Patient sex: F
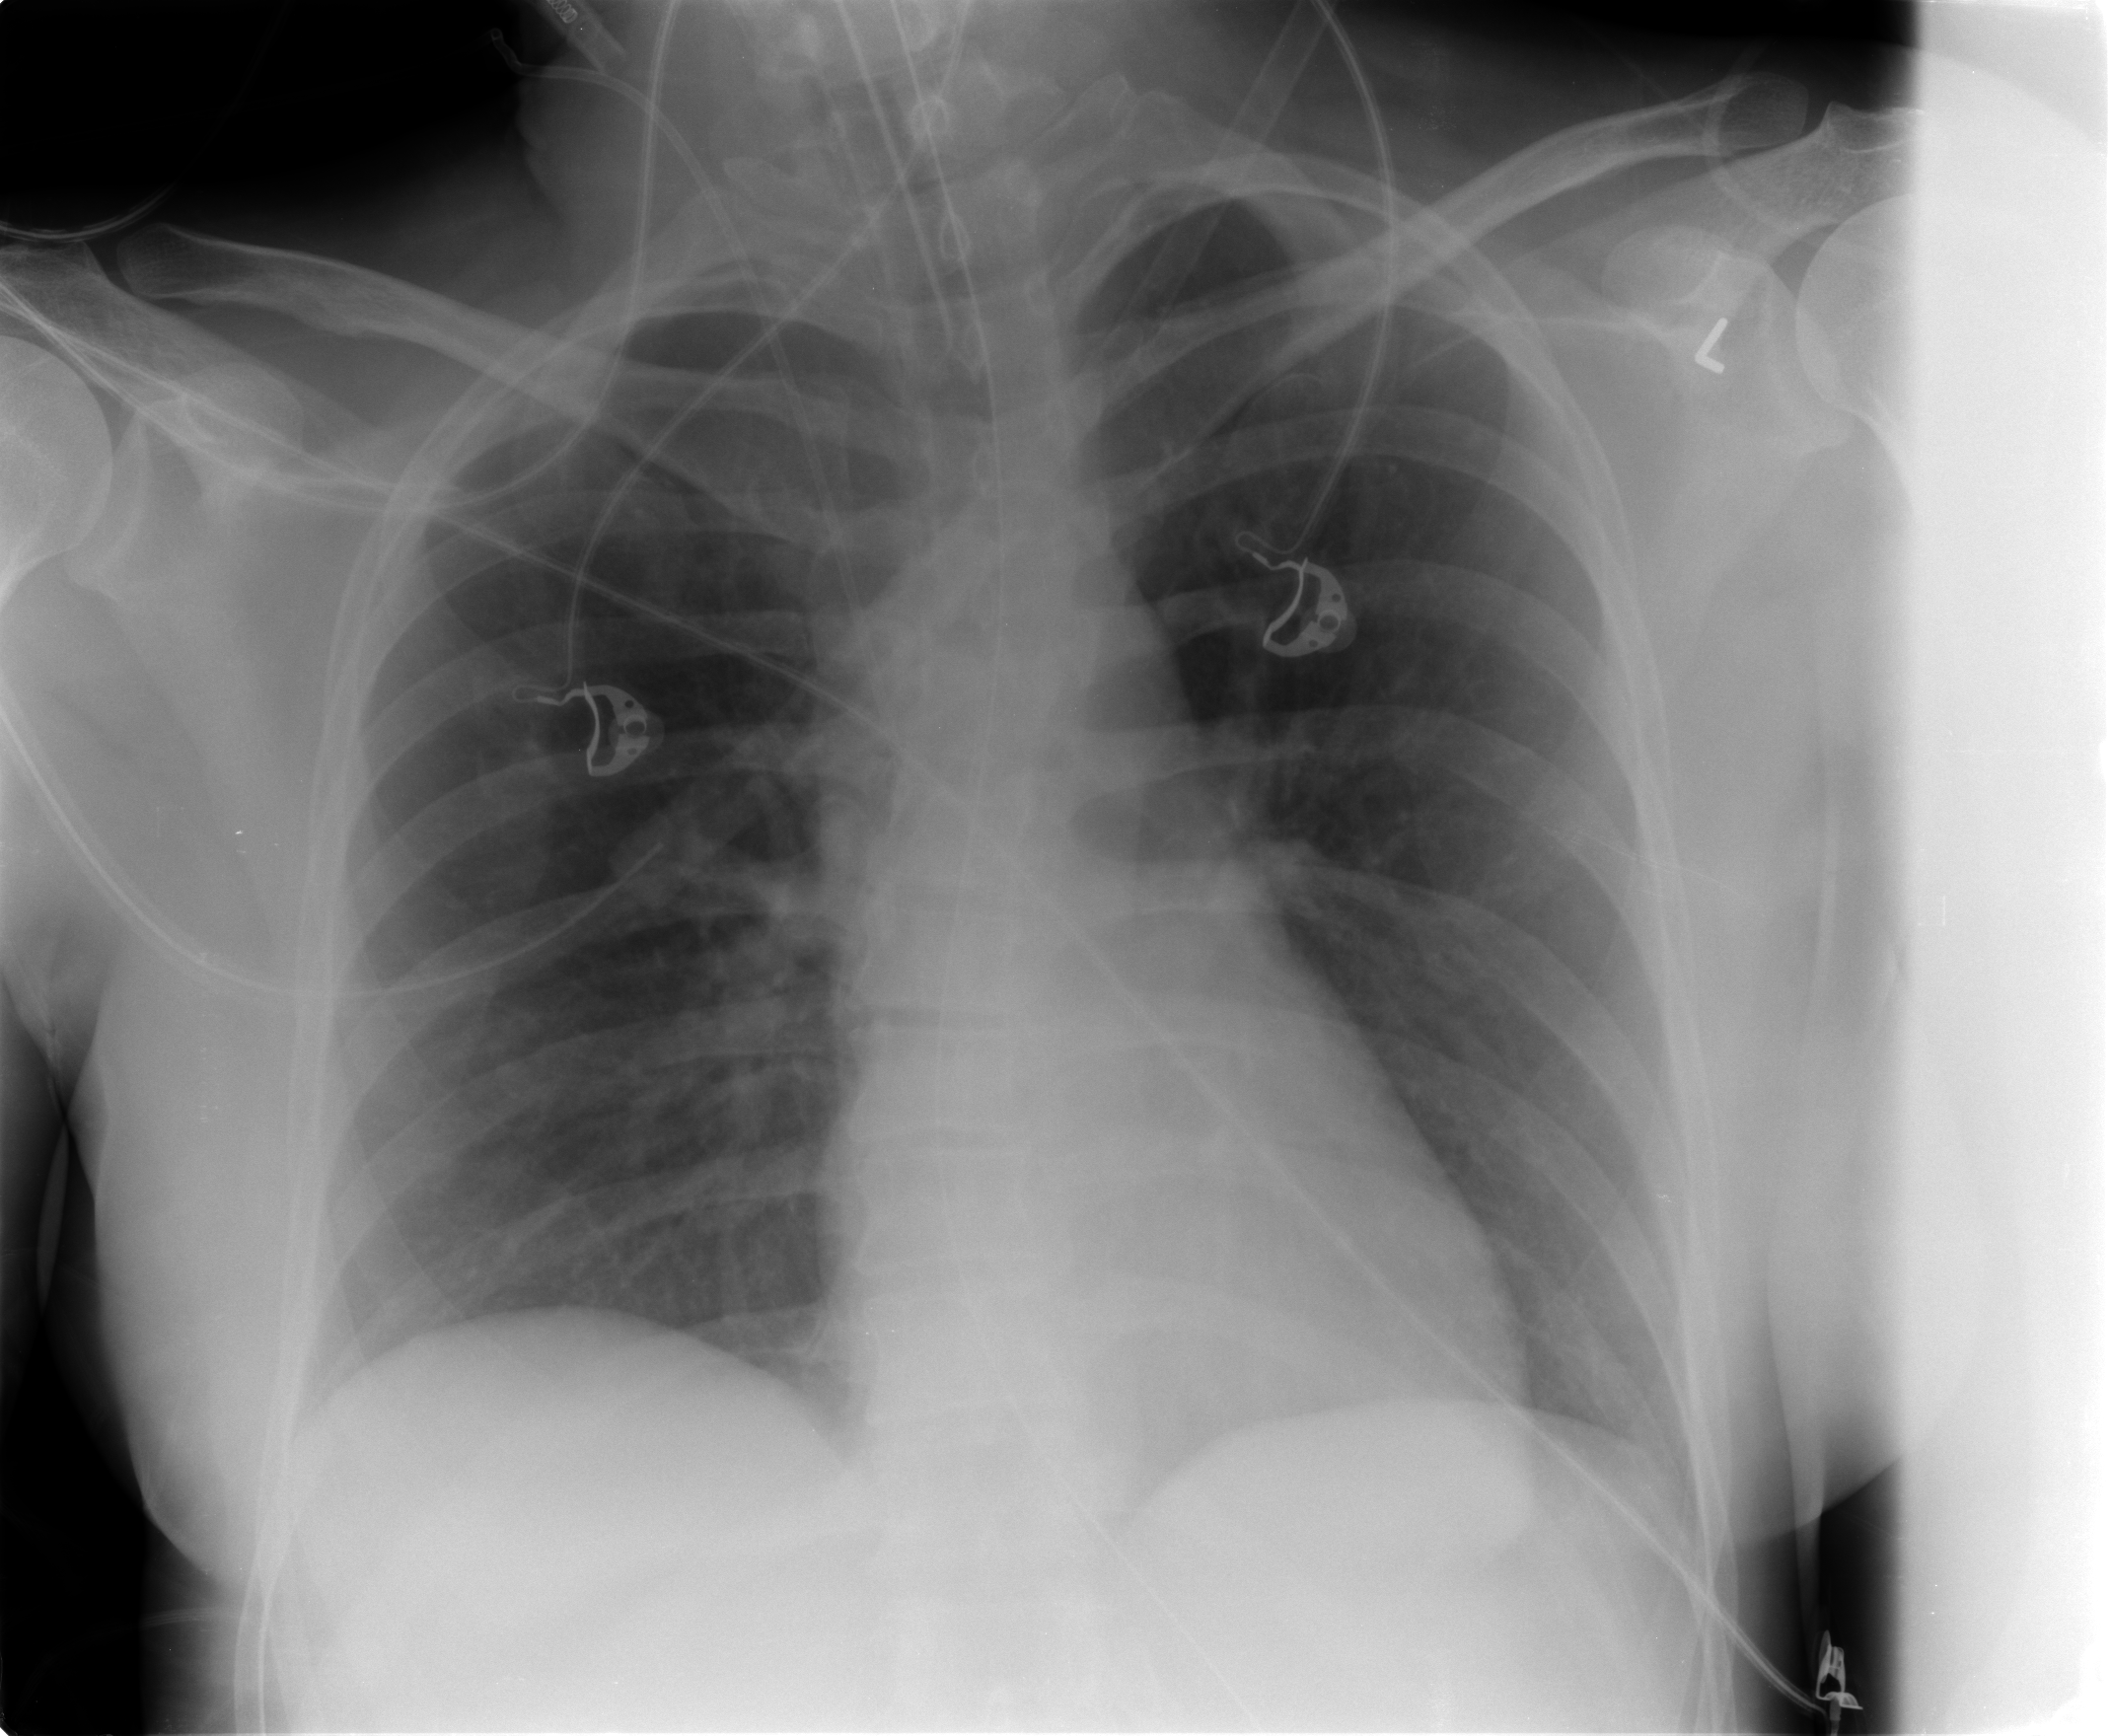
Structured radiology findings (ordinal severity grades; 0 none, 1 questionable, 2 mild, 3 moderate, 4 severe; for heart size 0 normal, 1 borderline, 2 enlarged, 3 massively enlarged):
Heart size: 0
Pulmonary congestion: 2
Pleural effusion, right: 0
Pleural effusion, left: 0
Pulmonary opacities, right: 0
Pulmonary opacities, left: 0
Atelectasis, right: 0
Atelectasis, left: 0